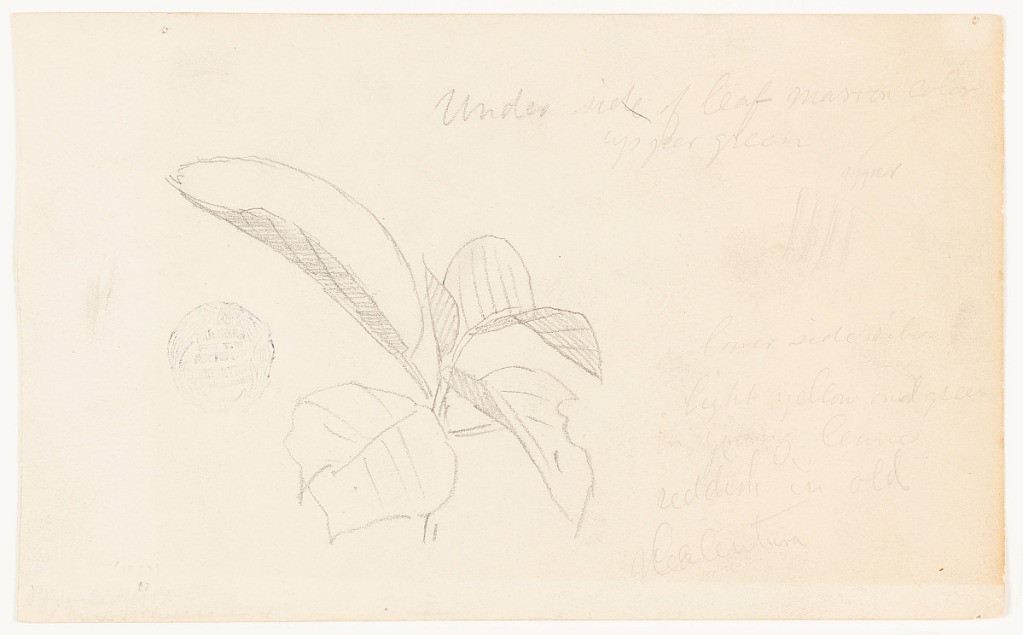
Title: Botanical Study, Ecuador
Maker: Frederic Edwin Church, American, 1826–1900
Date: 1857
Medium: Graphite on white wove paper
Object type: Drawing
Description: Botanical study showing a view of a plant's ribbed leaves that are colored green on top and maroon on their underside. Four mature leaves and one mature leaf are visible. Possibly Calathea.